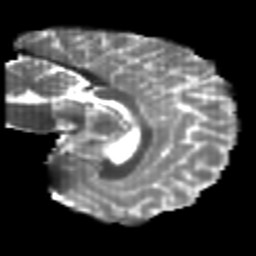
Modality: T2w
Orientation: sagittal
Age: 23
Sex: female
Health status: healthy
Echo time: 0.074 s